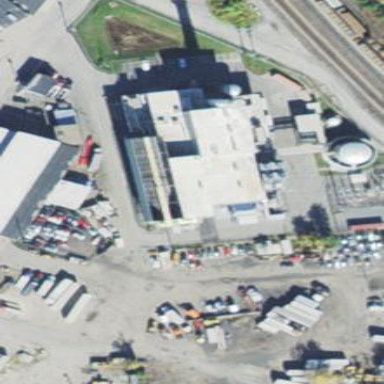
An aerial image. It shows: Industrial building with gas generator of combined cycle type.